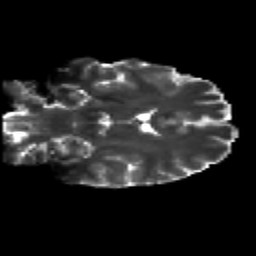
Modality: T2w
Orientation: coronal
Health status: healthy
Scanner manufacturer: siemens
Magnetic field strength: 3 T
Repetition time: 12 s
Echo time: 0.092 s